Question: I want to draw a form where there will be some textarea, on the textarea there will be a little image [the image's size will be smaller than the size of the textarea], and clicking on the image will call a function fx()
Can anyone code this for me in JavaScript/jquery/CSS ?

In this image the GO is an image, clicking on it will call Fx()
i tried with it and failed (and dont know how to attach a function on the image)
'''
.searchform {
display: inline-block;
padding: 3px 5px;
}
.searchform input {
font: normal 12px/100% Arial, Helvetica, sans-serif;
}
.searchform .searchfield {
background: #fff;
padding: 6px 6px 6px 8px;
width: 202px;
border: solid 1px #bcbbbb;
outline: none;
}
.searchform .searchbutton {
color: #fff;
border: solid 1px #494949;
font-size: 11px;
height: 27px;
width: 27px;
}
<form class="searchform">
<input id="t" class="searchfield" value="Search..." type="text">
<input class="searchbutton" value="Go" type="button">
</form>
'''
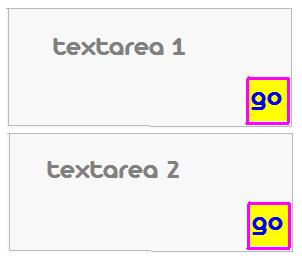
Answer: What I would do is
- Place the "go" element before the textarea, make it 'position: absolute' so it hovers over the top left corner of the area- Put a wrapper with 'position: relative' around the elements- Use jQuery's '.width()' and '.height()' functions to adjust the position of the "go" element.
HTML:
'''
<div id="wrapper">
<div id="go">Go</div>
<textarea id="area" rows=33 cols=22></textarea>
</div>
'''
CSS:
'''
#wrapper { position: relative }
#go { width: 16px; tpp: 16px; position: absolute; background-color: yellow }
'''
JS:
'''
$(function(){
$("#go").css("left", $("#area").width() - $("#go").width());
$("#go").css("top", $("#area").height() - $("#go").height());
});
'''
<URL>
There's an even simpler approach that doesn't need JavaScript at all, but uses 'display: inline-block' which won't work properly in IE6/7 (although I guess it could be made work in IE7 by using a 'span' instead of a 'div' for 'wrapper').
<URL>